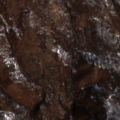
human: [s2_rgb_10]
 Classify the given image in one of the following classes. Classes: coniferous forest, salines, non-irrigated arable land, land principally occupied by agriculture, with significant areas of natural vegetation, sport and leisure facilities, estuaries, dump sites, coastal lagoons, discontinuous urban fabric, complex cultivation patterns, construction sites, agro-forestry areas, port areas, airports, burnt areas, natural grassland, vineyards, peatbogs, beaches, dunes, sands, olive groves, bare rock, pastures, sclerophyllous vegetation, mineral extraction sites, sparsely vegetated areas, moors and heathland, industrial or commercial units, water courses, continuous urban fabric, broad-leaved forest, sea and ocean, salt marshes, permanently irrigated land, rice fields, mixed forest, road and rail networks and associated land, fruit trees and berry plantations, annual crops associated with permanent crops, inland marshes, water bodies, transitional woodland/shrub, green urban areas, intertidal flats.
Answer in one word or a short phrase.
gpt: land principally occupied by agriculture, with significant areas of natural vegetation, broad-leaved forest, natural grassland, transitional woodland/shrub